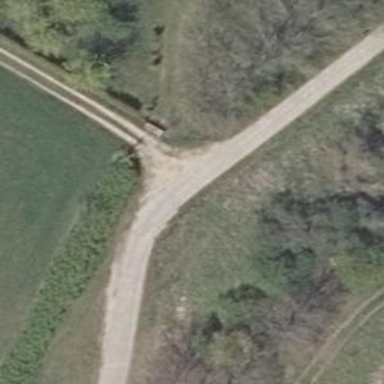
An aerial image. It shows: Unclassified road.